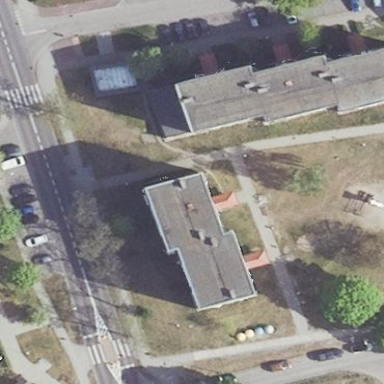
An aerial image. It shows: Residential building.